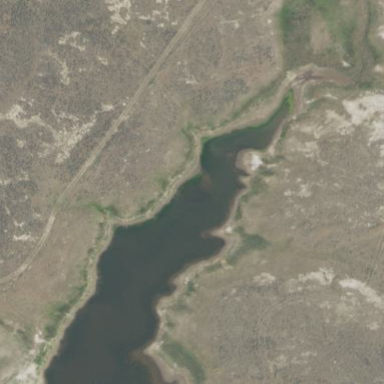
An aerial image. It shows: Reservoir.